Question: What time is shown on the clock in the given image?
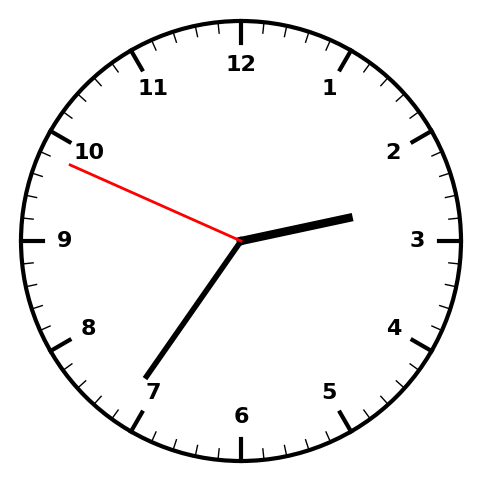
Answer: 02:35:49